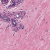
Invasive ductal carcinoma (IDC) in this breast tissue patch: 0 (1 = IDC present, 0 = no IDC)